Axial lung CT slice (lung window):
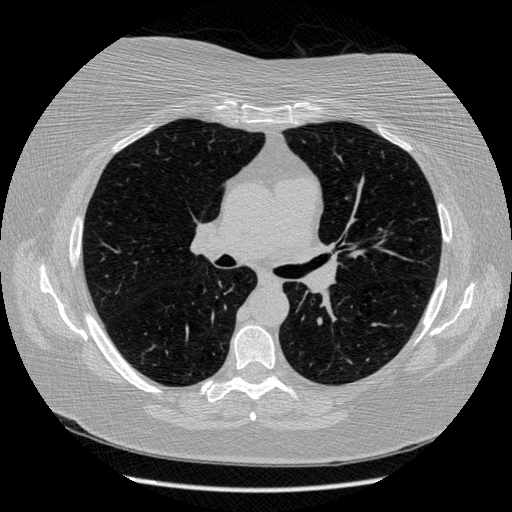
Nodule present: no